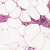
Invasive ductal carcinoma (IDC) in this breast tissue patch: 0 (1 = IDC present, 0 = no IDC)